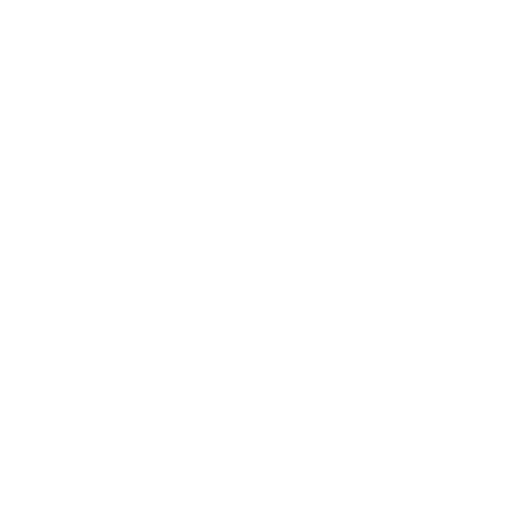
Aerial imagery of mountain in Alaska named Staney Cone containing only unknown